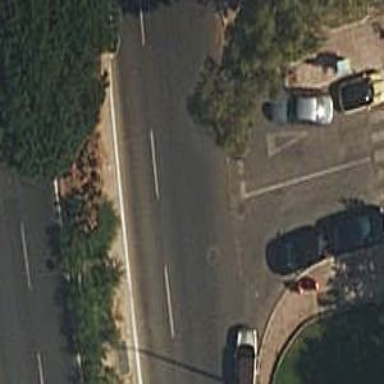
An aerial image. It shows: Road with "give way" sign.